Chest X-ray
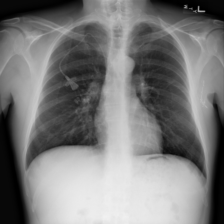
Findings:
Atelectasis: negative
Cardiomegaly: negative
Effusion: negative
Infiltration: negative
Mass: negative
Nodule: negative
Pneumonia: negative
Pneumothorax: negative
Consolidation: negative
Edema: negative
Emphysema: negative
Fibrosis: negative
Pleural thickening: negative
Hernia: negative